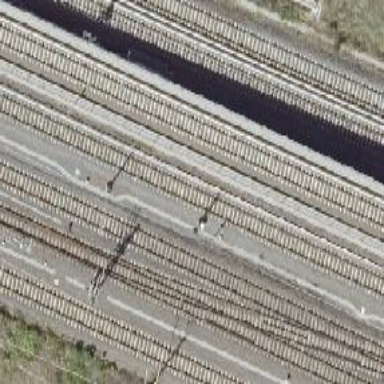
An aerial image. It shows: Solitary milestone along the railway.